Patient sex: M
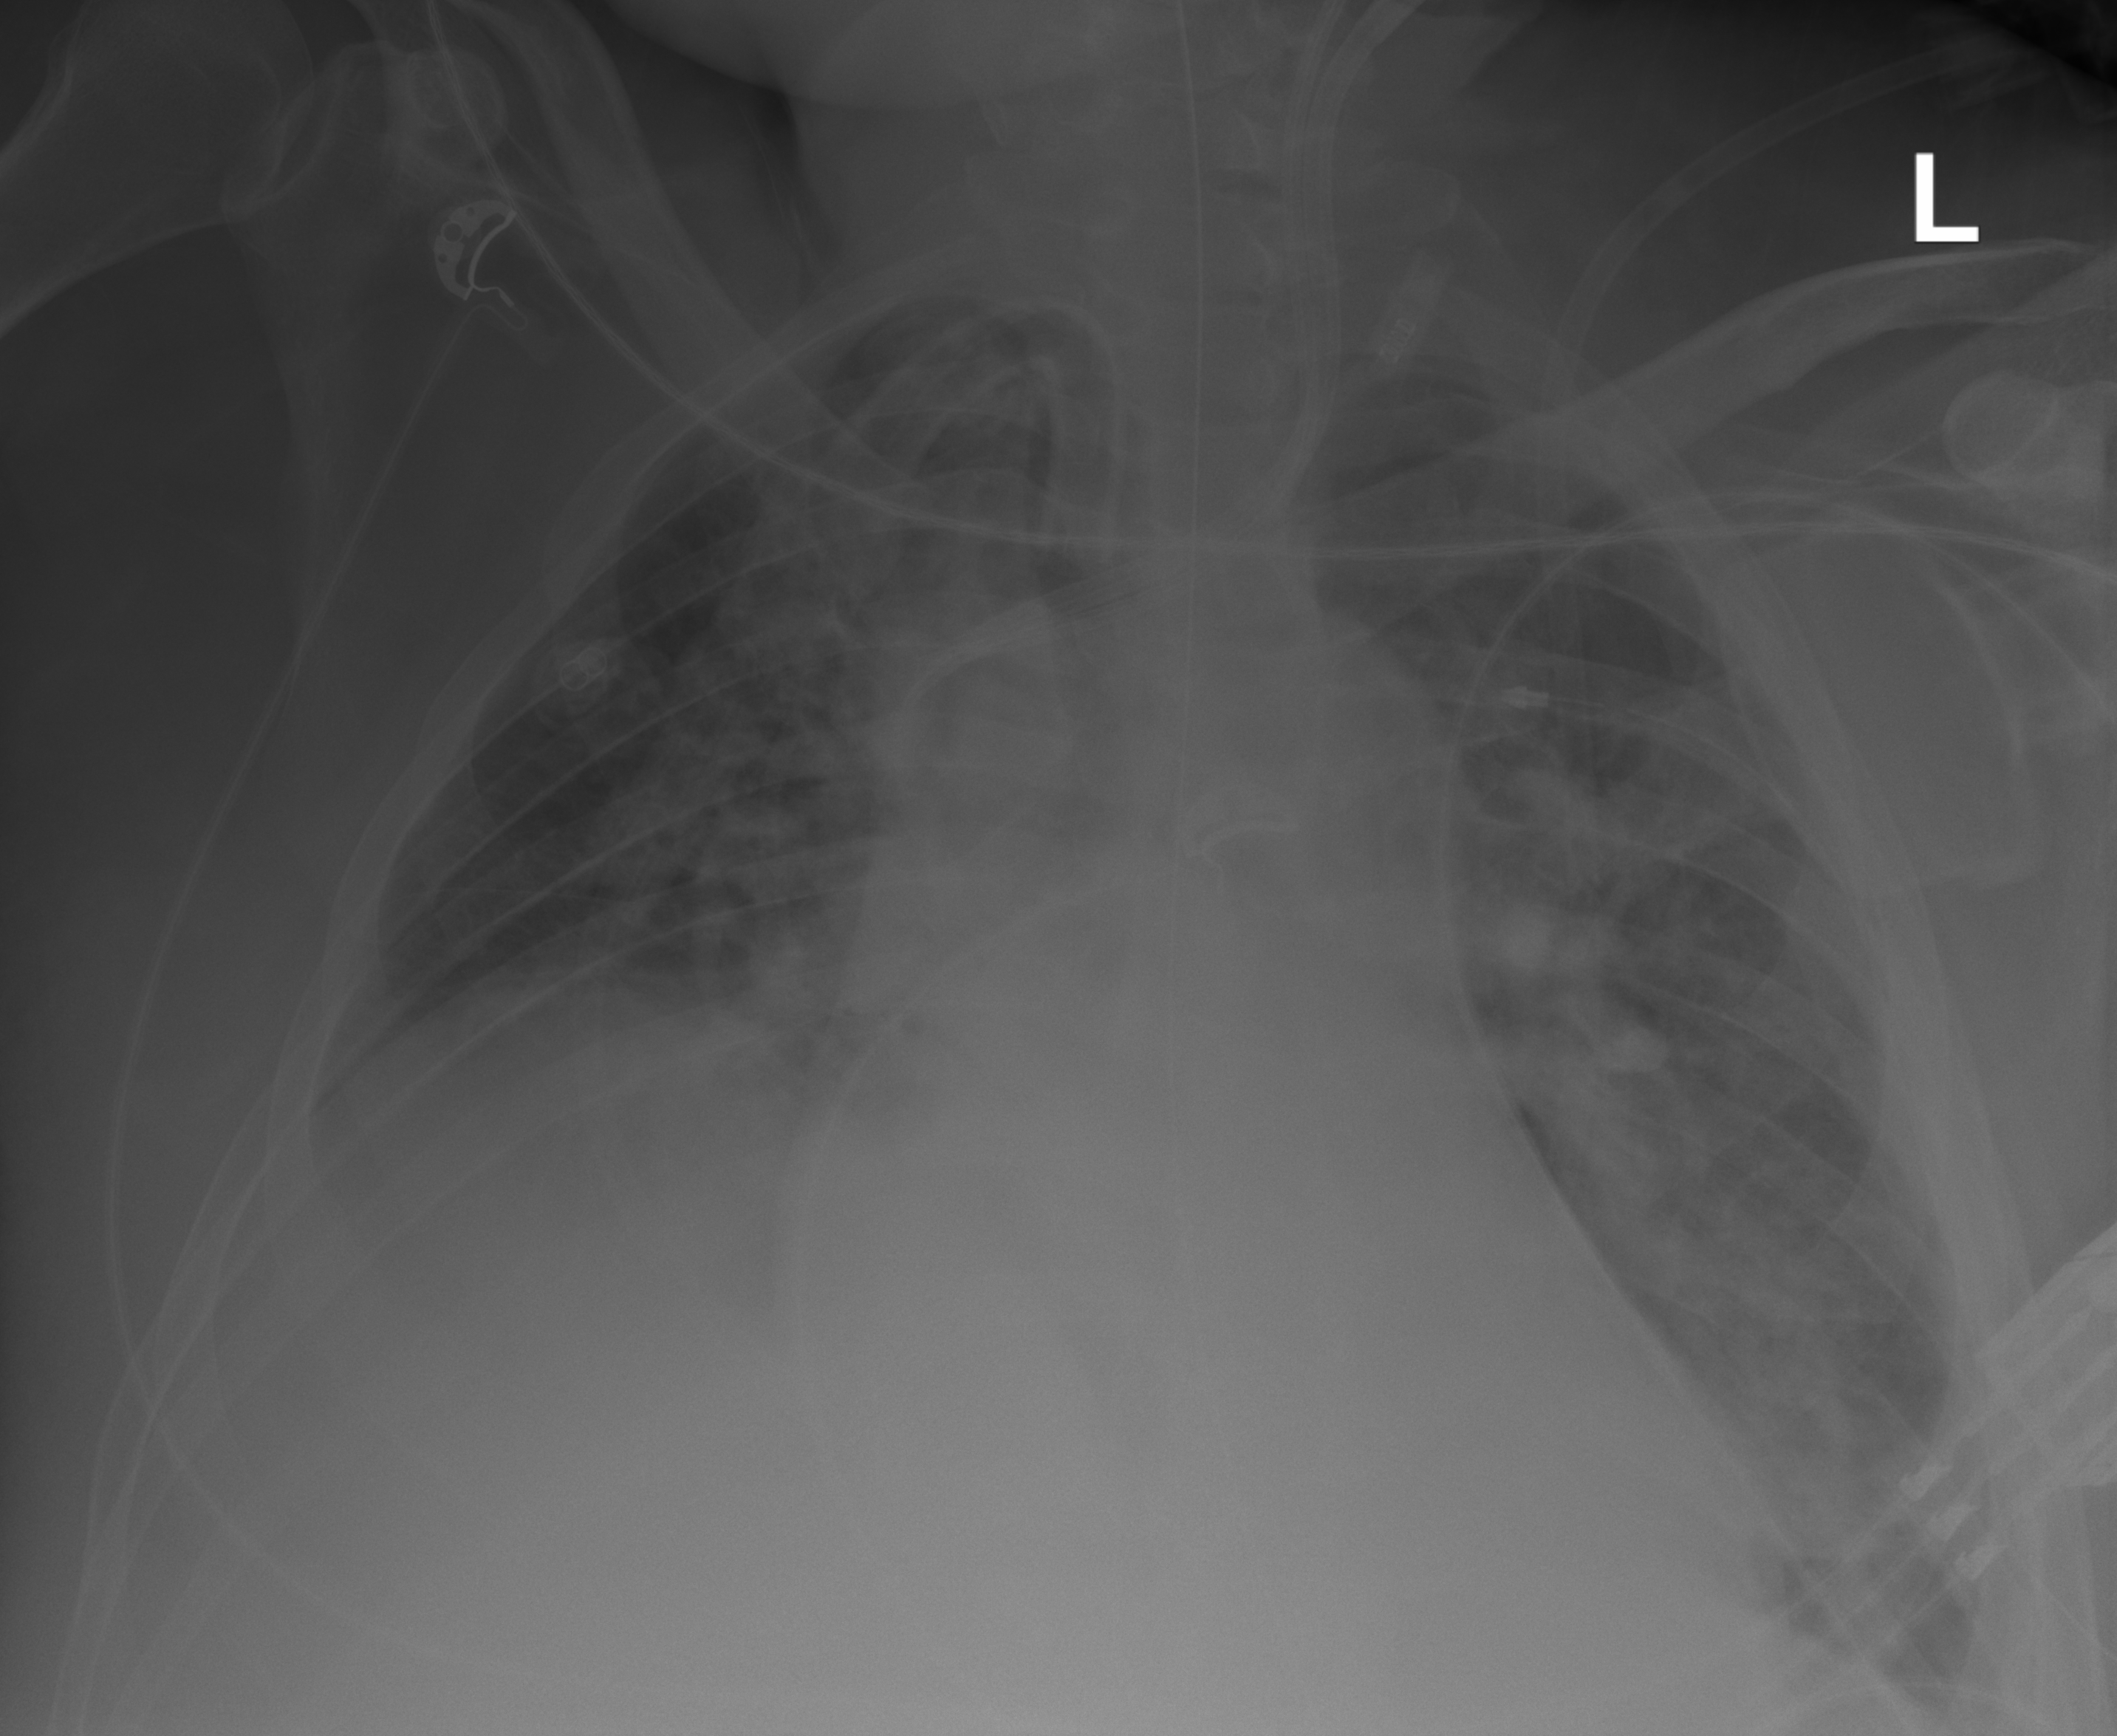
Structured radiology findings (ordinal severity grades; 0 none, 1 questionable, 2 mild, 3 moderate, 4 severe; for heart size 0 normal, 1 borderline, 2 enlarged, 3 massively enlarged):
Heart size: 2
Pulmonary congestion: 2
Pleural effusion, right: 0
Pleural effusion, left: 0
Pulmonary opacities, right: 2
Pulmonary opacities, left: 2
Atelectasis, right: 0
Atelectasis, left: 0